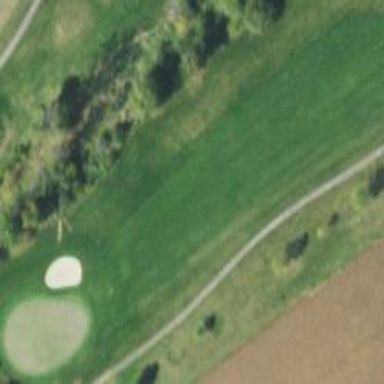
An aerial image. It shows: Golf fairway surrounded by grass.